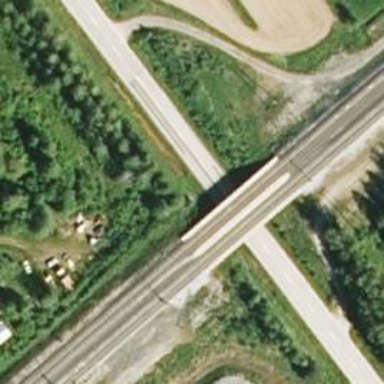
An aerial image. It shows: Railway bridge.